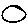
Label: circle